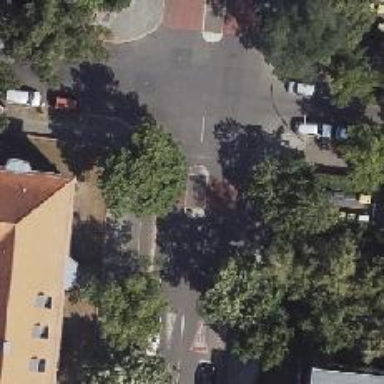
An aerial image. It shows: Unmarked crossing with hump for traffic calming and crossing island.